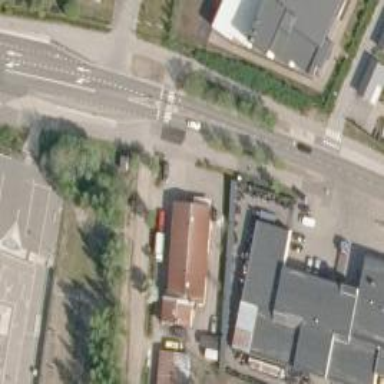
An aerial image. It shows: Road with "give way" sign.